Current action and preconditions to check: trajectory_clear

Your task: For each precondition in the list above, predict whether it will hold at this action.

Consider the current scene as observed from the mobile robot's camera, and analyze the predicted future states of all dynamic agents (e.g., people, animals, vehicles, or any moving entities) within the NEXT SECOND.

IMPORTANT: Only answer "very likely" if you are absolutely certain—based on strong, clear evidence—that a dynamic agent will violate the precondition in the predicted future state. Do NOT answer "very likely" for unlikely, ambiguous, or low-probability risks.

Ask yourself for each precondition: Is there a high probability, with clear and convincing evidence, that the predicted future states of any dynamic agent will interfere with the predicted future state of the currently executing action within the NEXT SECOND, causing that precondition to fail?

Assess the risk level based on these predictions. Use "likely" or "very likely" if motions create a clear risk of interference.

Use "neutral" or "improbable" if agents are nearby but their predicted paths are clearly diverging or non-conflicting.

Failure Risk Categories: "very improbable", "improbable", "neutral", "likely", "very likely"

Answer Format: Output ONLY the probability_of_failure value from these categories: "very improbable", "improbable", "neutral", "likely", "very likely"

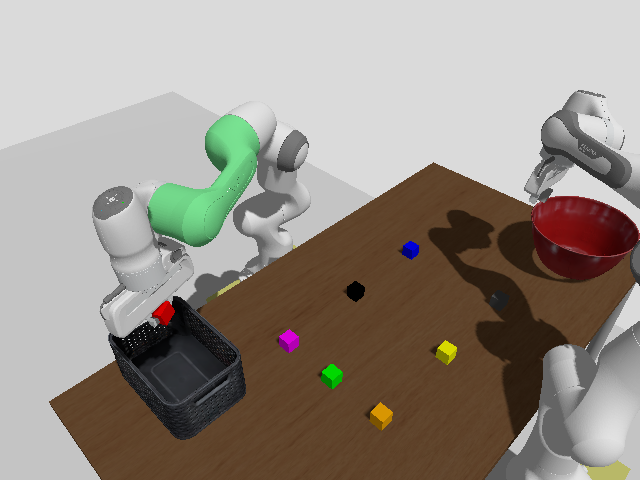

Answer: very improbable